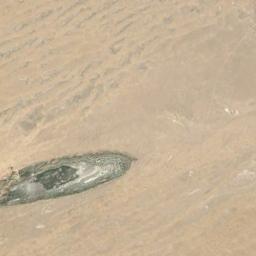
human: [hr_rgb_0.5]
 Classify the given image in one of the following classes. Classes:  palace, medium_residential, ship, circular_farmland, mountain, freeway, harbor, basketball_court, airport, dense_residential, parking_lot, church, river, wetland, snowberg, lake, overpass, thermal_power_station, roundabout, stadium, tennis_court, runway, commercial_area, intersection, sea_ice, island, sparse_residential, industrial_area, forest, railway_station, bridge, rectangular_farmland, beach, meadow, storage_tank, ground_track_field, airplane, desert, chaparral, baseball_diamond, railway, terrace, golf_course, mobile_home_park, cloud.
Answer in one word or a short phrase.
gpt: desert